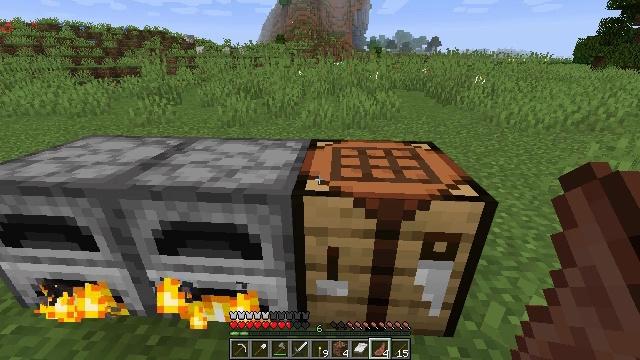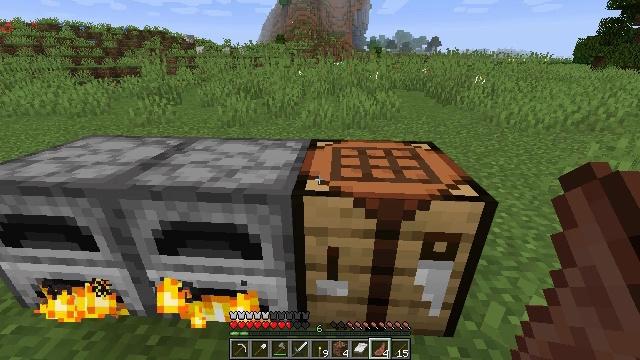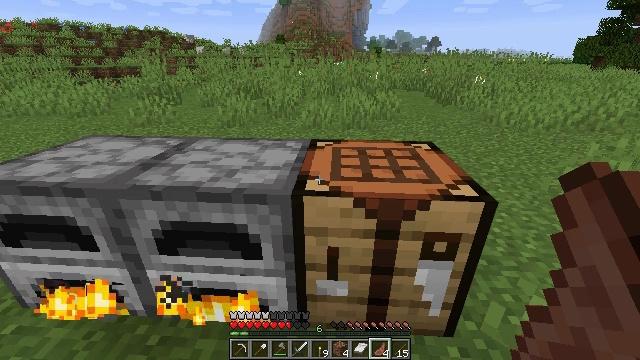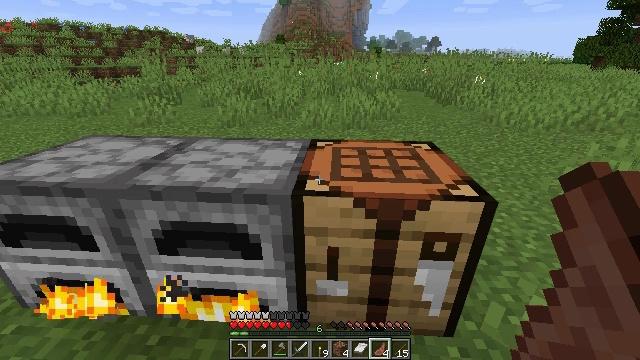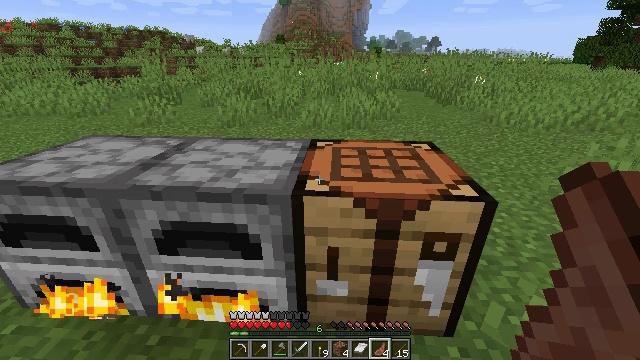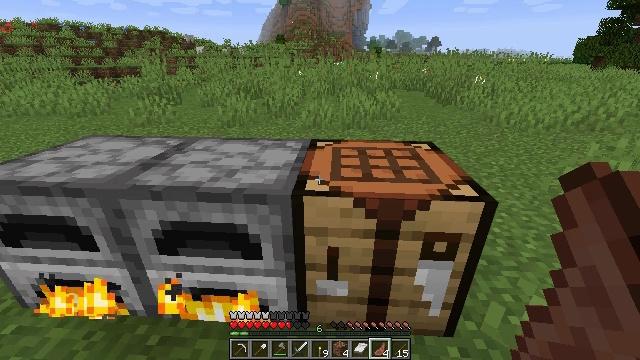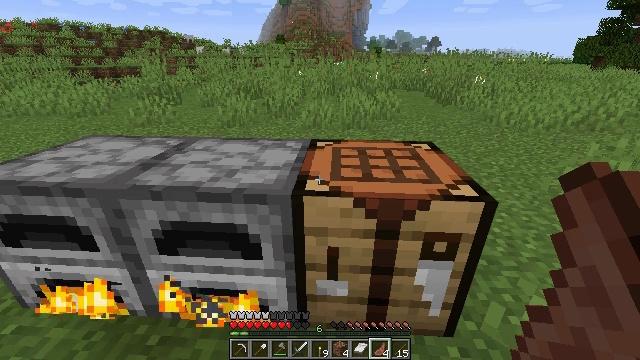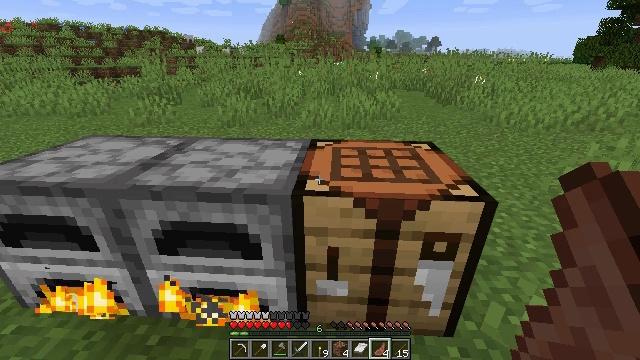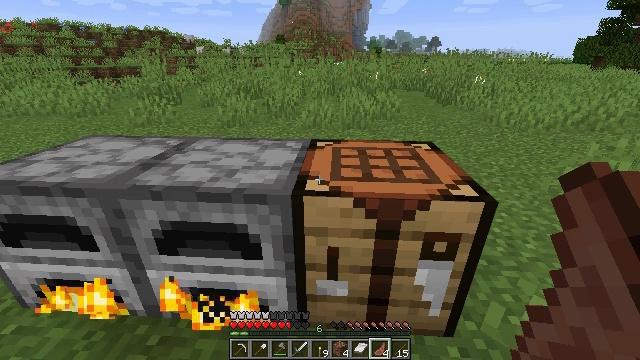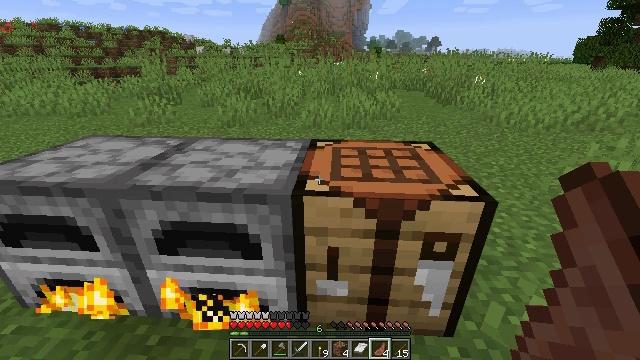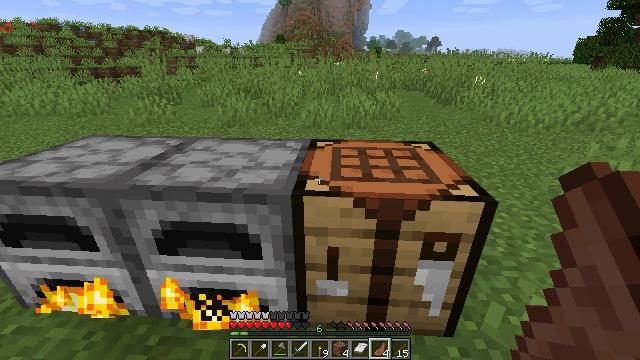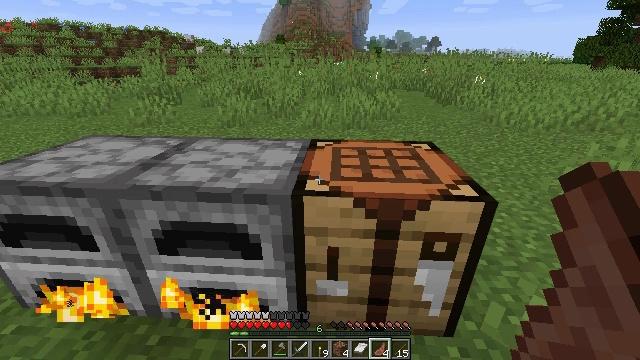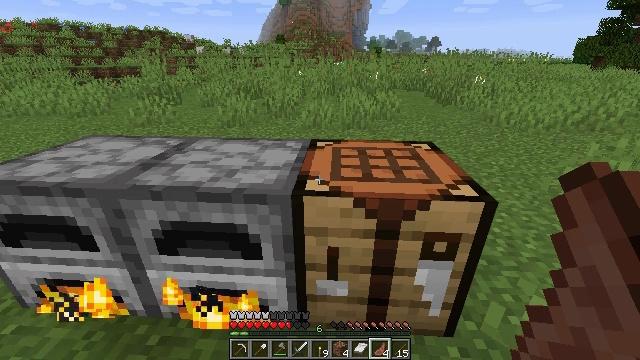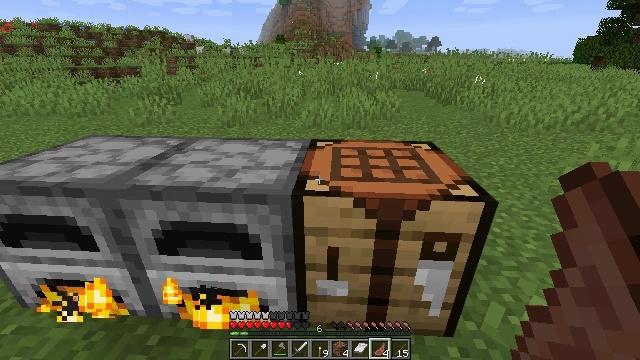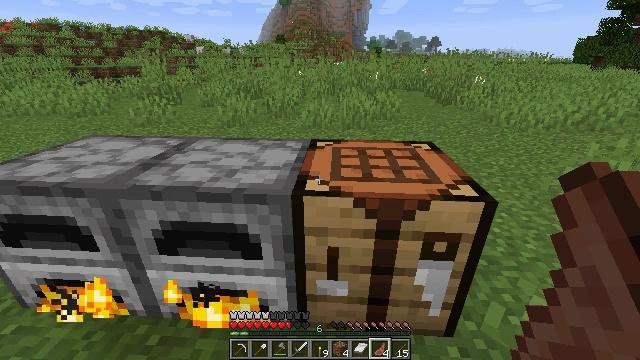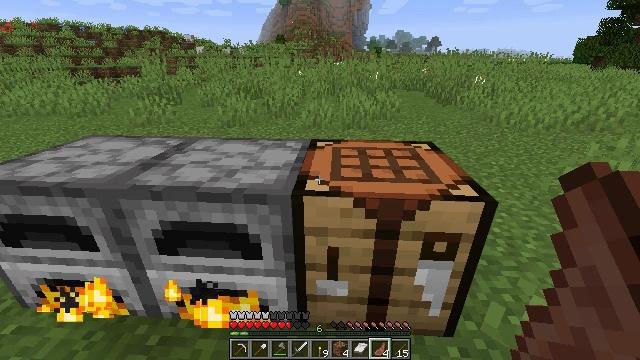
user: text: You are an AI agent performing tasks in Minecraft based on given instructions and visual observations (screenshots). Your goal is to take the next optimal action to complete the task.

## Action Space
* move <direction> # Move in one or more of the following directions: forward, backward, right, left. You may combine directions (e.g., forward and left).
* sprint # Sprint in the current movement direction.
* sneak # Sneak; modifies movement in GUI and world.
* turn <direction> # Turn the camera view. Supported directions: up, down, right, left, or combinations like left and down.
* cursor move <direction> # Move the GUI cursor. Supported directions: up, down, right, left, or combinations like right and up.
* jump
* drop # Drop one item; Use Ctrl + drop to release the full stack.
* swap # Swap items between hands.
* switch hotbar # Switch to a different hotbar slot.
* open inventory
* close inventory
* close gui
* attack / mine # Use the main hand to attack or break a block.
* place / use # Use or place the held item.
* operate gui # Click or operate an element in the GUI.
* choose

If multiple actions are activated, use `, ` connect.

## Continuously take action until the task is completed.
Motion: motion action
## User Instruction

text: Defeat the zombie villager.
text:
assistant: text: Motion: no_op
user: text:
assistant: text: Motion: no_op
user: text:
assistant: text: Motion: no_op
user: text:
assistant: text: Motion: no_op
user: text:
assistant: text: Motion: no_op
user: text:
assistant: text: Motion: no_op
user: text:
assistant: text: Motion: no_op
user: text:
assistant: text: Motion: no_op
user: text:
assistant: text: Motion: no_op
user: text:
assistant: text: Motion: no_op
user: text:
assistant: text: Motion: no_op
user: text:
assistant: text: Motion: no_op
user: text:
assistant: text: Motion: no_op
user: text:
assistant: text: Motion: no_op
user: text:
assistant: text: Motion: no_op
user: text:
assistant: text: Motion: no_op
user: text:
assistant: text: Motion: no_op
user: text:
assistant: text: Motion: no_op
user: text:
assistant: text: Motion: no_op
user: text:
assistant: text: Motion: no_op
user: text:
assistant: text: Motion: no_op
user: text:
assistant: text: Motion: no_op
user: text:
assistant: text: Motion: no_op
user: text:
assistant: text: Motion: no_op
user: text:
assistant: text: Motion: no_op
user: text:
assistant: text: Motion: no_op
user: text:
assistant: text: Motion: no_op
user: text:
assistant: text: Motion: no_op
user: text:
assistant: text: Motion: no_op
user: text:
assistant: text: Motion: no_op